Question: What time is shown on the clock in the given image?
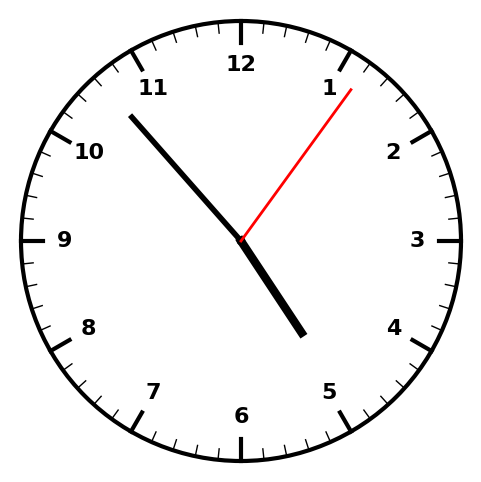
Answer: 04:53:06